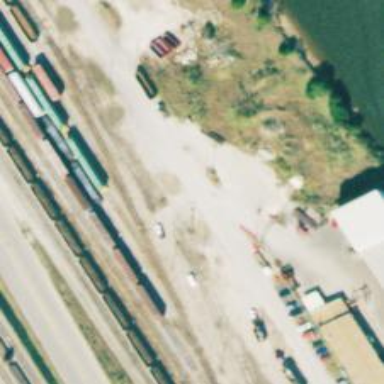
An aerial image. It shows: Railway yard used for manifest purposes.